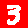
Digit: 3